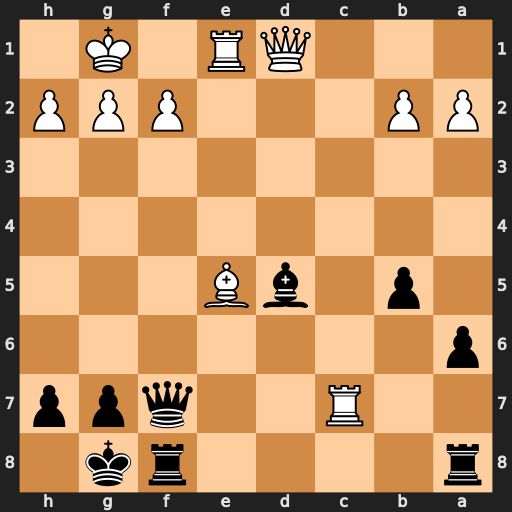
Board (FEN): r4rk1/2R2qpp/p7/1p1bB3/8/8/PP3PPP/3QR1K1
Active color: b
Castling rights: -
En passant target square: -
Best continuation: Qxf2+ Kh1 Qxg2#